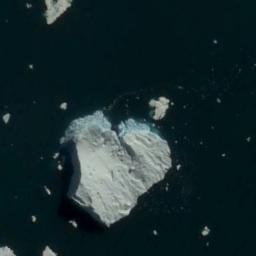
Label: sea_ice